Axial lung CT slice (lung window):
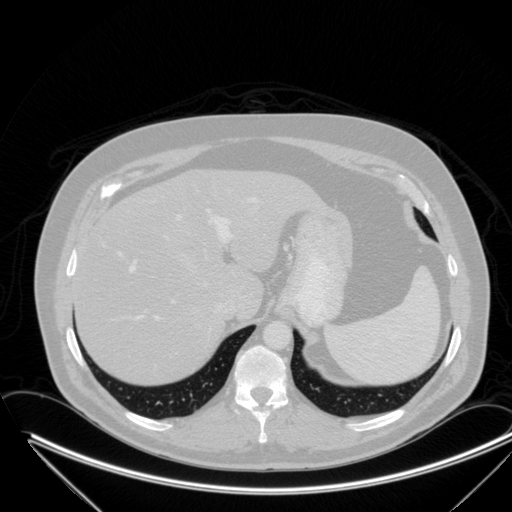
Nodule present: no